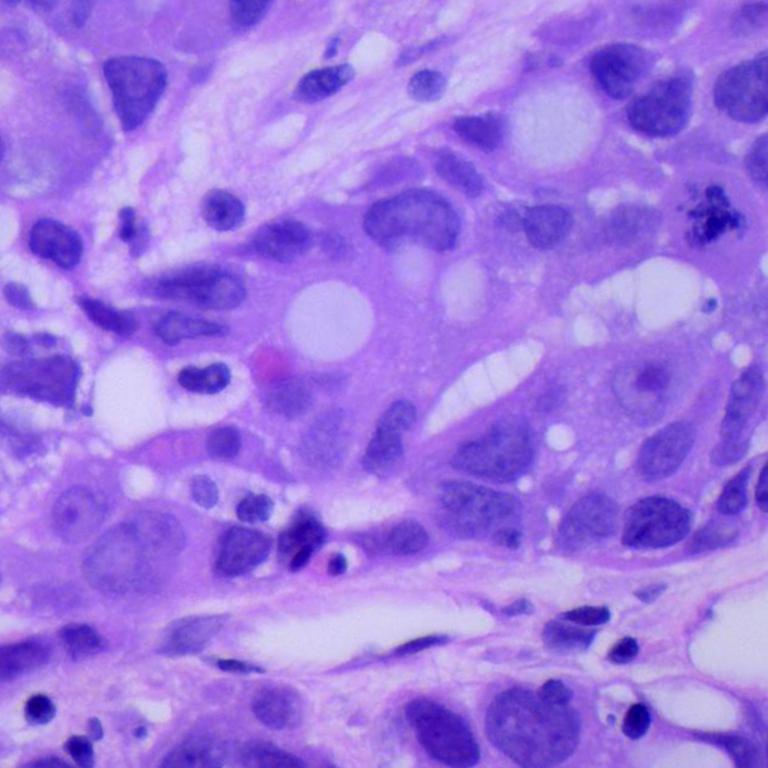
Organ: lung
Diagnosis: adenocarcinomas